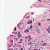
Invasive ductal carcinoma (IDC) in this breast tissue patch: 1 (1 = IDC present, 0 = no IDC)